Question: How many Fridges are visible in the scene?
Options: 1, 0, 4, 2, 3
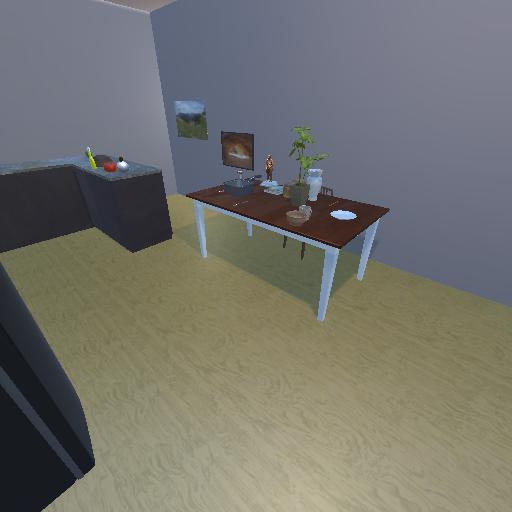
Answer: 1